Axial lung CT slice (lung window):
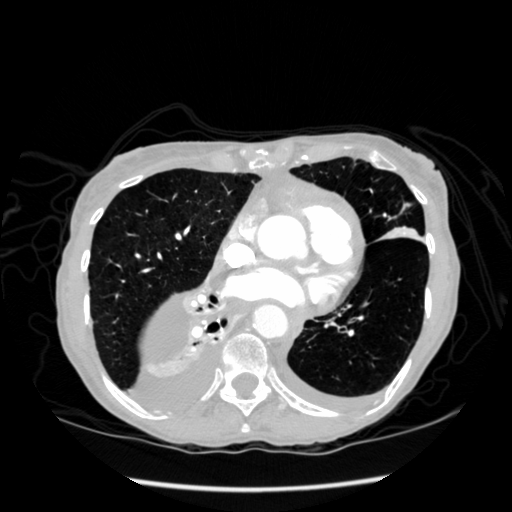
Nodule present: no